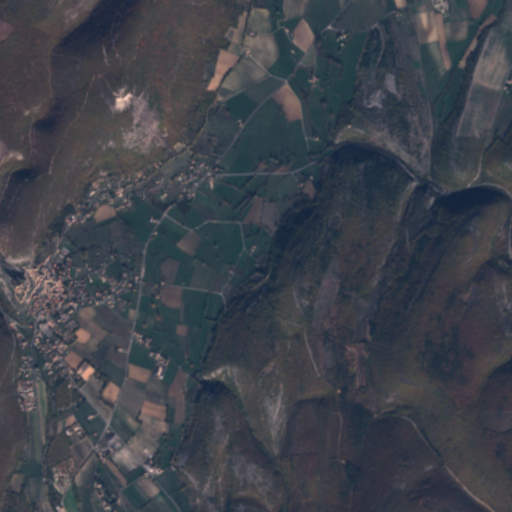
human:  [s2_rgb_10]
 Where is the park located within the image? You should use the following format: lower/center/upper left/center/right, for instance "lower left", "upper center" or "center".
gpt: The park is located in the lower left of the image.
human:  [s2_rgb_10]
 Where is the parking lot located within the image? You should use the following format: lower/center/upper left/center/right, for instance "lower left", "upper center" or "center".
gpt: The parking lot is located in the lower left of the image.
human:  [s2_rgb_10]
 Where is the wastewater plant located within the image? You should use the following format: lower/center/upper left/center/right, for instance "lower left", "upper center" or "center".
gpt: The wastewater plant is located in the lower center of the image.
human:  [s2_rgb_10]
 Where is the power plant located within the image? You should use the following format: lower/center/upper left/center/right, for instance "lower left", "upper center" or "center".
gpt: There is no power plant in the image.